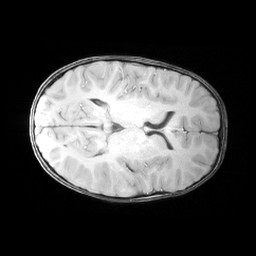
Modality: MP2RAGE
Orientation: axial
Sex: female
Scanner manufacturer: siemens
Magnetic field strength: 3 T
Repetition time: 5 s
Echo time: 0.00355 s